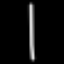
Label: line